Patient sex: M
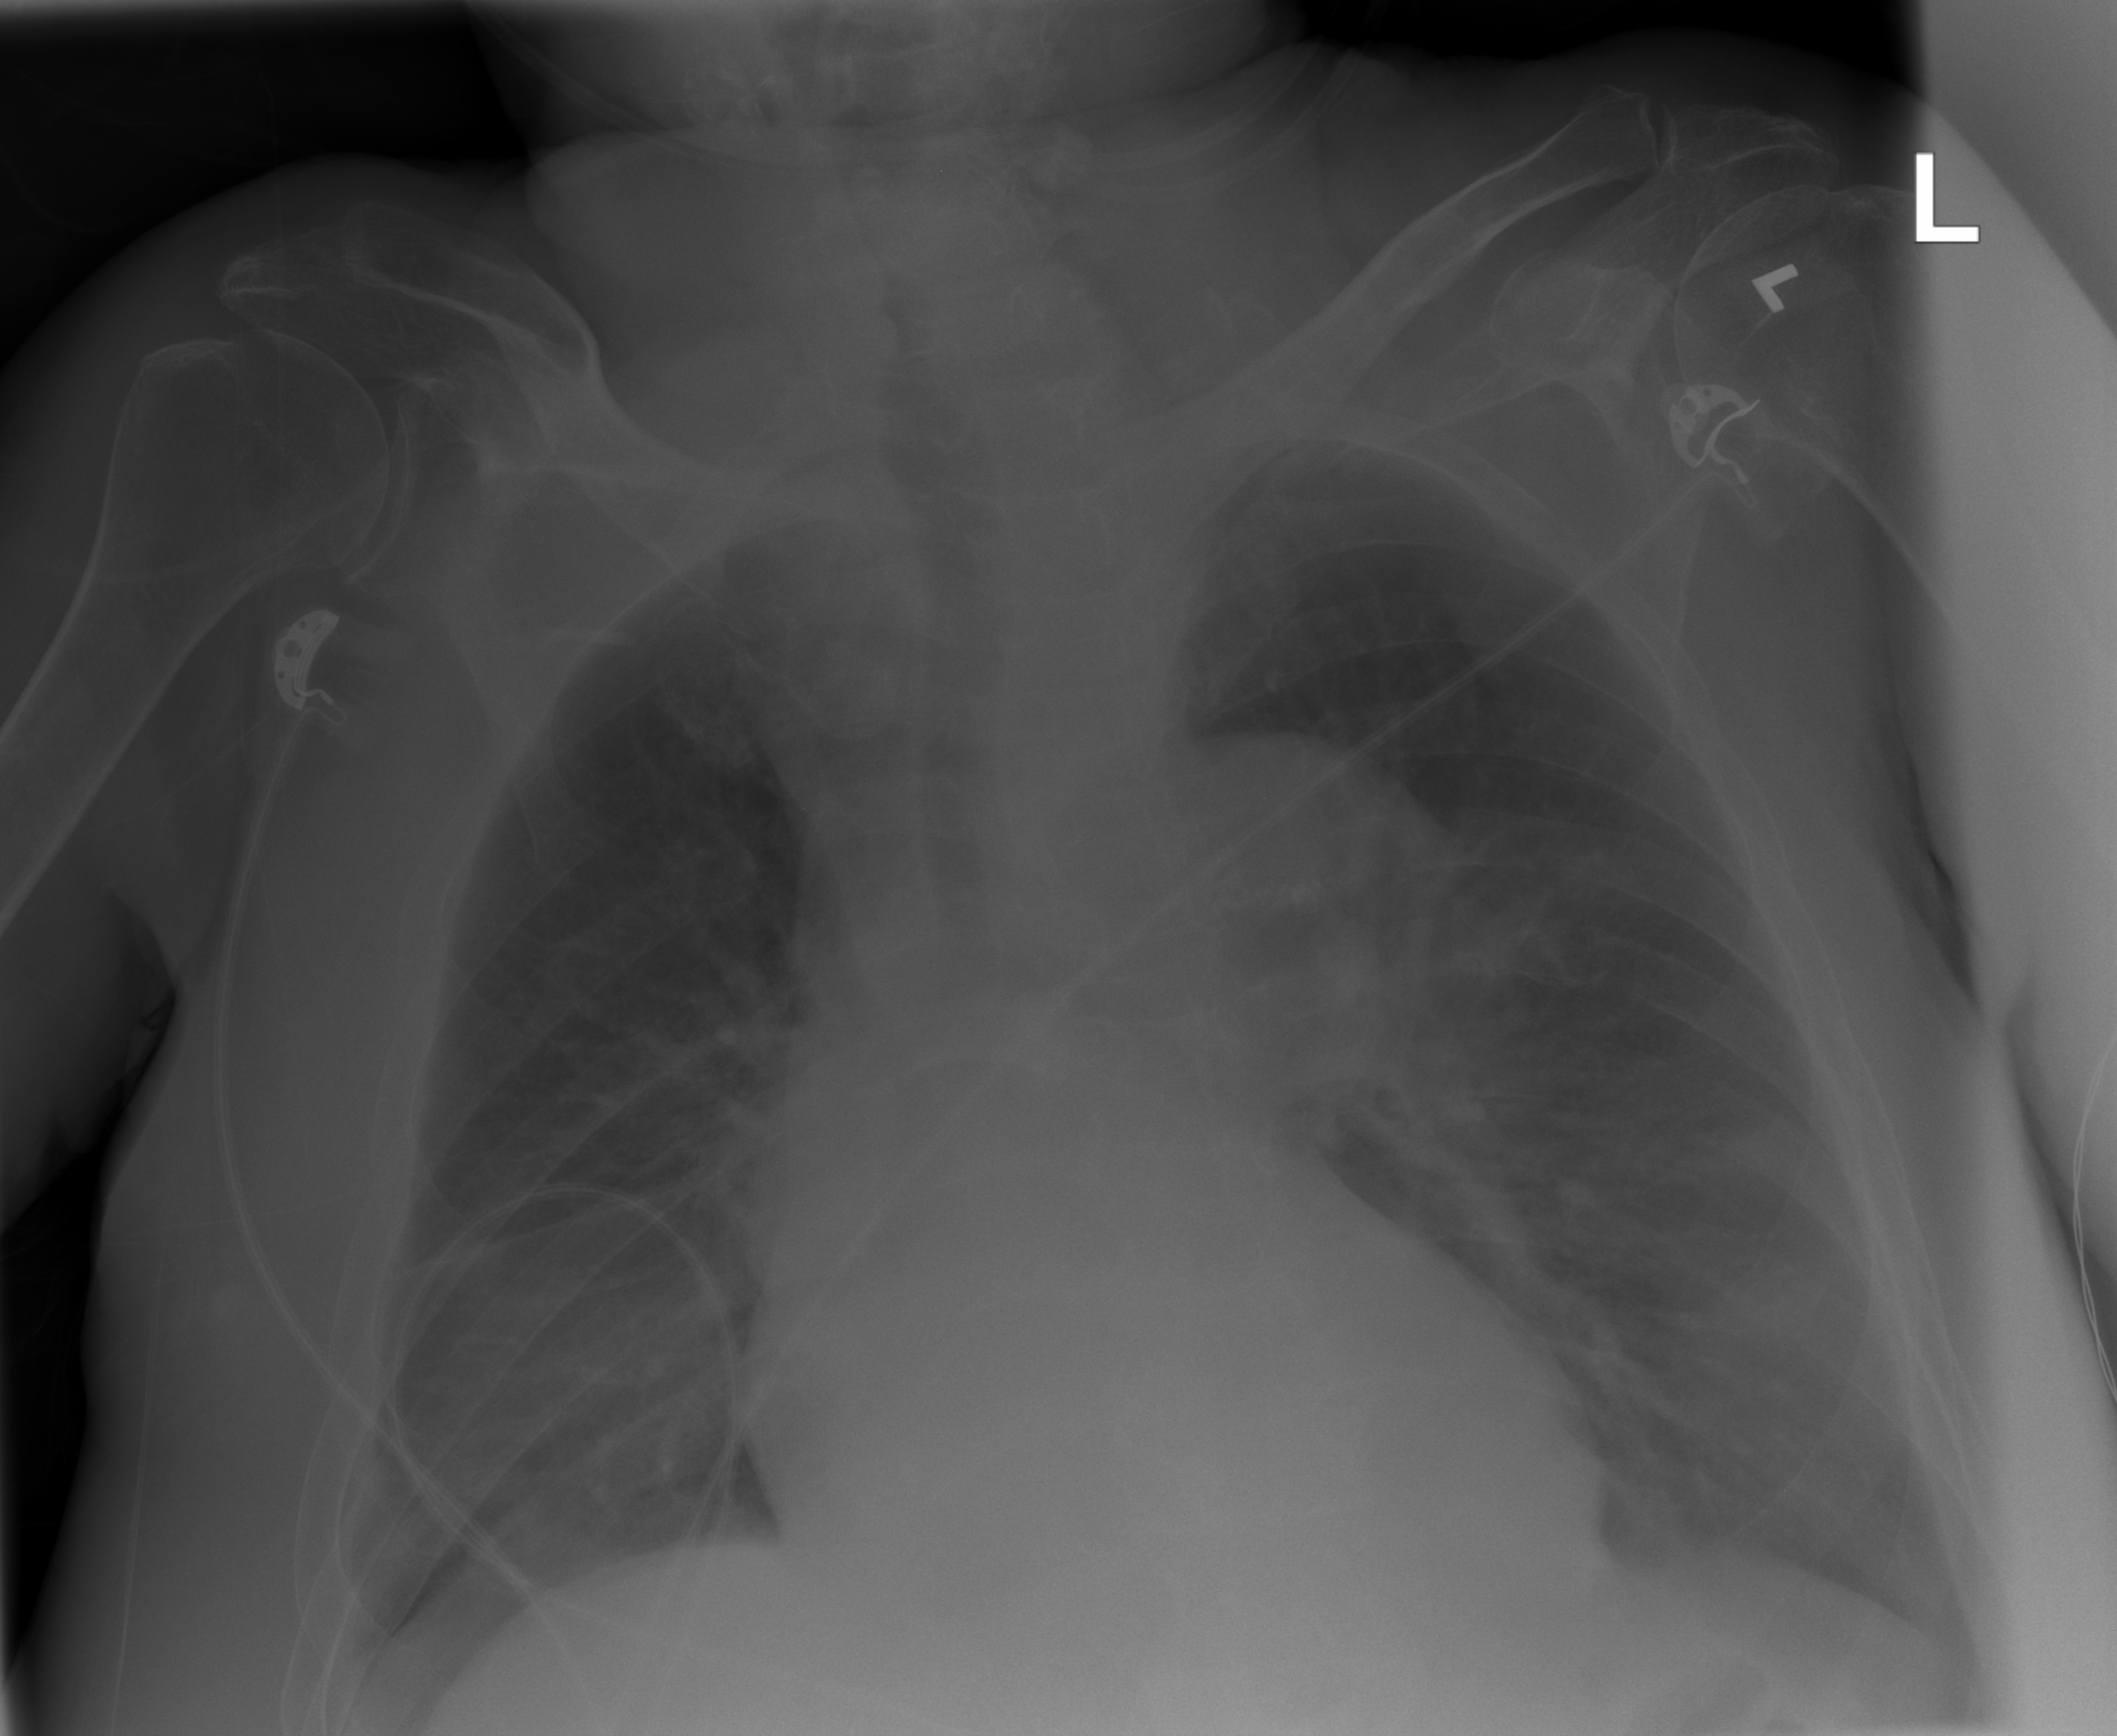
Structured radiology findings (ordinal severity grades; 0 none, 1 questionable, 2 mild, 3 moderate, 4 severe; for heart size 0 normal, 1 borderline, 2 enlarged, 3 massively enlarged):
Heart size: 0
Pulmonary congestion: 2
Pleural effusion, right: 0
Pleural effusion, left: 0
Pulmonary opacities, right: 2
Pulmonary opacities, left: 2
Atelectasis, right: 0
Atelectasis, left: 0